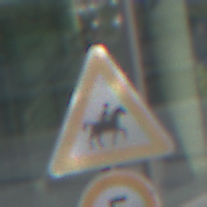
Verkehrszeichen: ReiterLinks
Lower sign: Geschwindigkeit5
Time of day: MorningAfternoon
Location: Outdoor (Urban)
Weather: PartlyCloudy
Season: NotSpecified
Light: Natural